Interaction volume radius: 5 \u00c5
Interaction volume height: 10 \u00c5
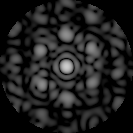
Disorder parameter: 0.5466